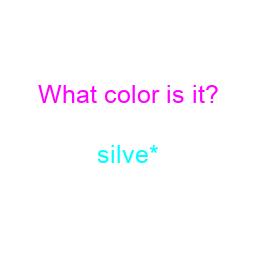
Color: cyan
Color name shown: silver
Background color: white
Question text color: magenta